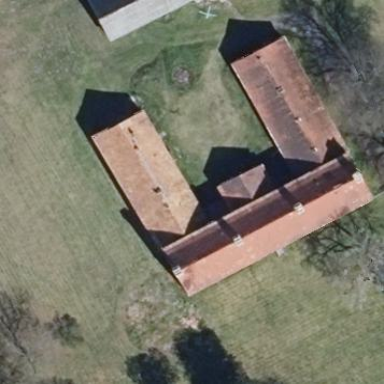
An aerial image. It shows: Part of building.